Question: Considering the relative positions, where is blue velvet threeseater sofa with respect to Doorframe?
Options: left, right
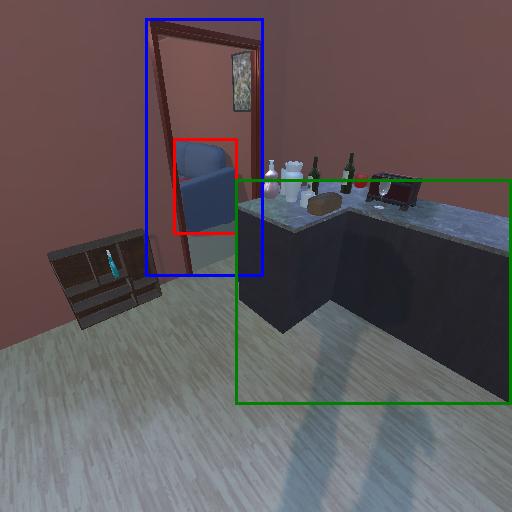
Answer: left